Question: I am trying to make an image gallery just like in the following image but Windows shows images' unnecessary background whereas in Ubuntu it shows correctly.

I use the following code...
'''
public class CommonGalleryPanel extends JPanel implements ActionListener {
public static boolean isGallaryAllowed = false;
private int counter = 0;
private InputStream binaryStream;
private BufferedImage img;
private ImageIcon iconImg;
private JButton[] btns;
private JCheckBox[] checkBox;
private JButton nextButton;
private JButton prevButton;
private ResultSet rs;
private String imageID;
private long lastRecordWas;
private long selectedOrnamentType;
private JPanel[] panels;
private JButton okButton;
private JPanel centerPanel;
private JPanel eastPanel;
private JPanel northPanel;
private JPanel southPanel;
private JComboBox<String> itemsCombo;
private String[] itemsList;
private JButton load;
private JPanel westPanel;
private int rsLen = 0;
private int noOfRows;
private BufferedImage nextButtonImage;
private BufferedImage prevButtonImage;
private static List<Long> listOfSelectedOrnaments;
private Administrator admin;
public static List<Long> getListOfSelectedOrnaments() {
return listOfSelectedOrnaments;
}
public static void setListOfSelectedOrnaments(
List<Long> listOfSelectedOrnaments) {
CommonGalleryPanel.listOfSelectedOrnaments = listOfSelectedOrnaments;
}
public CommonGalleryPanel(Administrator admin) {
this.admin = admin;
try {
setLayout(new BorderLayout());
centerPanel = new JPanel(new FlowLayout());
eastPanel = new JPanel(new GridLayout());
westPanel = new JPanel(new GridLayout());
northPanel = new JPanel(new GridBagLayout());
southPanel = new JPanel(new GridBagLayout());
listOfSelectedOrnaments = new ArrayList<Long>();
itemsList = DatabaseHandler.getOrnamentTypesInString();
itemsCombo = new JComboBox<String>(itemsList);
load = new JButton("Load");
load.addActionListener(this);
load.setActionCommand("loadButton");
northPanel.setBackground(Color.LIGHT_GRAY);
eastPanel.setBackground(Color.LIGHT_GRAY);
westPanel.setBackground(Color.LIGHT_GRAY);
southPanel.setBackground(Color.LIGHT_GRAY);
centerPanel.setBackground(Color.GRAY);
northPanel.add(itemsCombo);
northPanel.add(new JLabel(" "));
northPanel.add(load);
northPanel.add(Box.createRigidArea(new Dimension(0, 50)));
add(northPanel, BorderLayout.NORTH);
try {
nextButtonImage = Utility
.getMyResource("/buttons/next-btn.png");
prevButtonImage = Utility.getMyResource("/buttons/pre-btn.png");
} catch (Exception ex) {
ex.printStackTrace();
}
prevButton = new JButton(new ImageIcon(
prevButtonImage.getScaledInstance(40, 100,
BufferedImage.SCALE_AREA_AVERAGING)));
prevButton.setSize(getMaximumSize());
westPanel.add(prevButton);
add(eastPanel, BorderLayout.EAST);
nextButton = new JButton(new ImageIcon(
nextButtonImage.getScaledInstance(40, 100,
BufferedImage.SCALE_AREA_AVERAGING)));
eastPanel.add(nextButton);
add(westPanel, BorderLayout.WEST);
okButton = new JButton("Demonstrate");
southPanel.add(Box.createRigidArea(new Dimension(0, 50)));
southPanel.add(okButton);
add(southPanel, BorderLayout.SOUTH);
add(centerPanel, BorderLayout.CENTER);
repaint();
revalidate();
setVisible(true);
nextButton.addActionListener(this);
okButton.addActionListener(this);
prevButton.addActionListener(this);
nextButton.setActionCommand("nextButton");
okButton.setActionCommand("okButton");
prevButton.setActionCommand("prevButton");
revalidate();
repaint();
setVisible(true);
} catch (Exception backException) {
backException.printStackTrace();
}
}
public void getImages(ResultSet rs) {
try {
rsLen = 0;
while (rs.next()) {
counter++;
rsLen++;
}
if (itemsCombo.getSelectedItem().toString().equals("EARING")) {
noOfRows = DatabaseHandler
.getRowCountOfGivenSubOrnamentType(selectedOrnamentType);
} else {
noOfRows = DatabaseHandler
.getRowCountOfGivenOrnamentType(selectedOrnamentType);
}
checkBox = new JCheckBox[noOfRows + 1];
List<String> listOfImageIds = new ArrayList<String>(counter);
rs.beforeFirst();
while (rs.next()) {
listOfImageIds.add(rs.getString(1));
}
rs.beforeFirst();
int i = 0;
centerPanel.removeAll();
btns = new JButton[10];
panels = new JPanel[10];
while (rs.next()) {
if (itemsCombo.getSelectedItem().toString().equals("EARING")) {
binaryStream = rs.getBinaryStream(2);
} else {
binaryStream = rs.getBinaryStream(2);
}
img = ImageIO.read(binaryStream);
iconImg = new ImageIcon(img.getScaledInstance(290, 180,
BufferedImage.TYPE_INT_ARGB));
btns[i] = new JButton(iconImg);
checkBox[i] = new JCheckBox();
checkBox[i].setActionCommand(String.valueOf(rs.getLong(1)));
panels[i] = new JPanel();
btns[i].setBorderPainted(false);
btns[i].setActionCommand(String.valueOf(rs.getLong(1)));
btns[i].setBackground(new Color(0, 0, 0, 0));
btns[i].addActionListener(this);
//btns[i].setOpaque(true);
panels[i].add(btns[i]);
panels[i].add(checkBox[i]);
panels[i].setBackground(Color.LIGHT_GRAY);
centerPanel.add(panels[i]);
lastRecordWas = rs.getLong(1);
System.out.println("lastRecordWas = " + lastRecordWas);
i++;
}
for (int j = 0; j < i; j++) {
final int k = j;
checkBox[j].addActionListener(new ActionListener() {
@Override
public void actionPerformed(ActionEvent e) {
if (checkBox[k].isSelected()) {
System.out.println("Selected image..."
+ checkBox[k].getActionCommand());
listOfSelectedOrnaments.add(Long
.parseLong(checkBox[k].getActionCommand()));
} else {
System.out.println("Deselected image..."
+ checkBox[k].getActionCommand());
listOfSelectedOrnaments.remove(Long
.parseLong(checkBox[k].getActionCommand()));
}
System.out.println("Selected items list = "
+ listOfSelectedOrnaments);
}
});
}
System.out.println("counter = " + counter);
if (rsLen == 0) {
centerPanel.add(new JLabel("No more images available...."),
BorderLayout.CENTER);
repaint();
revalidate();
}
} catch (SQLException | IOException ex) {
ex.printStackTrace();
}
add(centerPanel, BorderLayout.CENTER);
repaint();
revalidate();
setVisible(true);
}
public String getImageID() {
return imageID;
}
public void setImageID(String imageID) {
this.imageID = imageID;
}
@Override
public void actionPerformed(ActionEvent e) {
if (e.getActionCommand().equals("nextButton")) {
System.out.println("next button clicked...");
rs = DatabaseHandler.getNext9ItemsByType(lastRecordWas,
selectedOrnamentType);
getImages(rs);
revalidate();
repaint();
} else if (e.getActionCommand().equals("prevButton")) {
System.out.println("prev button clicked...");
rs = DatabaseHandler.getPrev9ItemsByType(lastRecordWas,
selectedOrnamentType);
getImages(rs);
revalidate();
repaint();
} else if (e.getActionCommand().equals("okButton")) {
try {
if (listOfSelectedOrnaments.isEmpty()) {
JOptionPane
.showMessageDialog(null,
"Please Select at least any one ornament to demonstrate...");
} else {
this.admin.setListOfSelectedOrnaments(
listOfSelectedOrnaments, selectedOrnamentType);
System.out.println("list is setteled with Selected images "
+ listOfSelectedOrnaments);
this.setVisible(false);
}
} catch (Exception ee) {
ee.printStackTrace();
}
} else if (e.getActionCommand().equals("loadButton")) {
try {
this.selectedOrnamentType = DatabaseHandler
.getOrnamentIdFromOrnamentName(itemsCombo
.getSelectedItem().toString());
if (itemsCombo.getSelectedItem().toString().equals("EARING")) {
rs = DatabaseHandler.getNext9EaringsByType(0l,
this.selectedOrnamentType);
} else {
rs = DatabaseHandler.getNext9ItemsByType(0l,
this.selectedOrnamentType);
}
getImages(rs);
} catch (Exception ex) {
ex.printStackTrace();
}
} else {
try {
System.out.println("Selected image = " + e.getActionCommand());
ImageViewer.showImage(Long.parseLong(e.getActionCommand()),itemsCombo.getSelectedItem().toString());
setImageID(e.getActionCommand());
} catch (Exception ee) {
ee.printStackTrace();
}
}
}
}
'''
Basically it works well with Ubuntu then why not on Windows ?
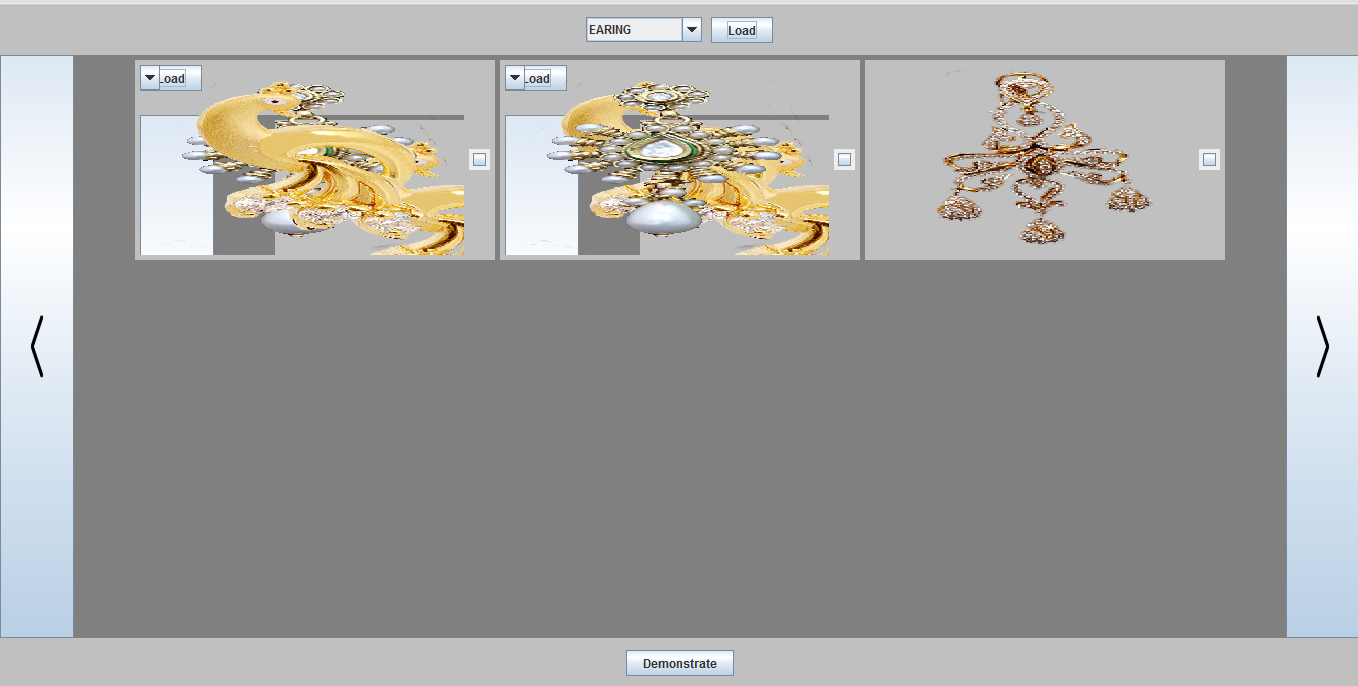
Answer: Just a :
put this lines in your Main-Method:
'''
public static void main(String[] args)
{
String propertyName = "sun.java2d.noddraw";
System.setProperty(propertyName, "true");
propertyName = "sun.java2d.d3d";
System.setProperty(propertyName, "false");
//YOUR CODE HERE...
}
'''
By doing this, you will TURN OFF usage of direct3D and directDraw.
You can also try to use a different LookAndFeel: (here as example MetalLookAndFeel)
'''
public static void main(String[] args)
{
String propertyName = "sun.java2d.noddraw";
System.setProperty(propertyName, "true");
propertyName = "sun.java2d.d3d";
System.setProperty(propertyName, "false");
try
{
javax.swing.UIManager.setLookAndFeel(MetalLookAndFeel.class.getName());
}
catch (Exception ex)
{
ex.printStackTrace();
}
//YOUR CODE HERE...
}
'''
By default, SystemLookAndFeel will return "WindowsLookAndFeel" (when using Windows)
but on Linux it will return MetalLookAndFeel (or GTKLookAndFeel).
To Windows to use MetalLookAndFeel (instead of SystemLookAndFeel (which is WindowsLookAndFeel)), you have to use the code above!